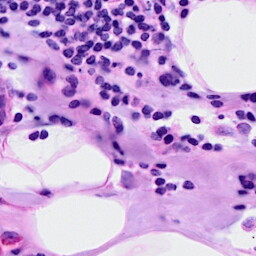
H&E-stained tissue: Breast